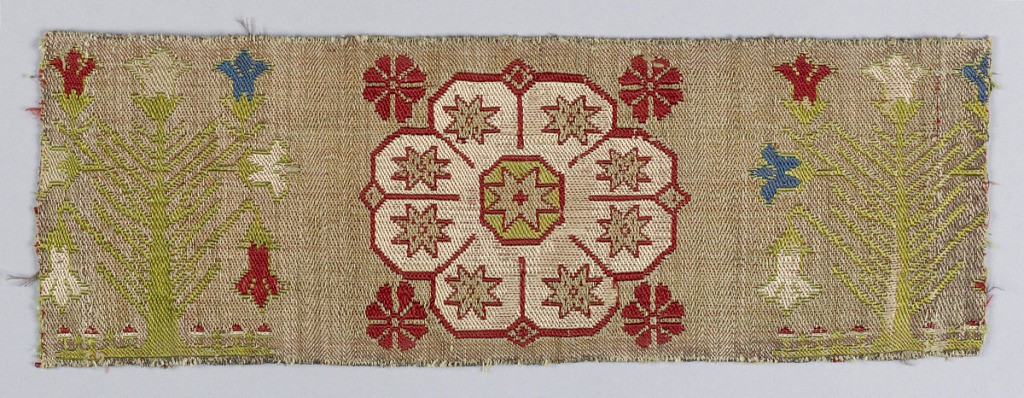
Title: Orphrey band fragment
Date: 15th century
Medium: silk, linen, metallic Technique: complementary weft twill
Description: Fragment of orphrey band with rosette and trees.